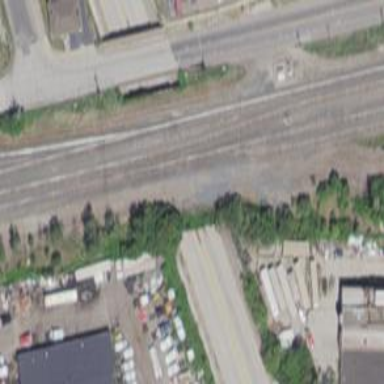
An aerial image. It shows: Railway yard with bridge over the rail.